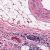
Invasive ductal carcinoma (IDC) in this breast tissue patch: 0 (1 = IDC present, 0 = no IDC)